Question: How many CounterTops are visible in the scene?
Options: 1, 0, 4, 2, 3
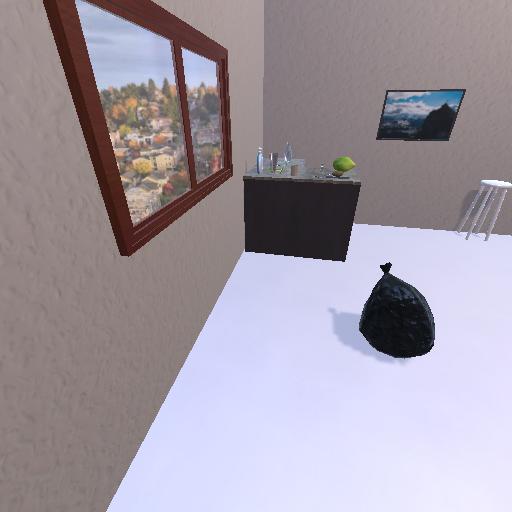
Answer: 1